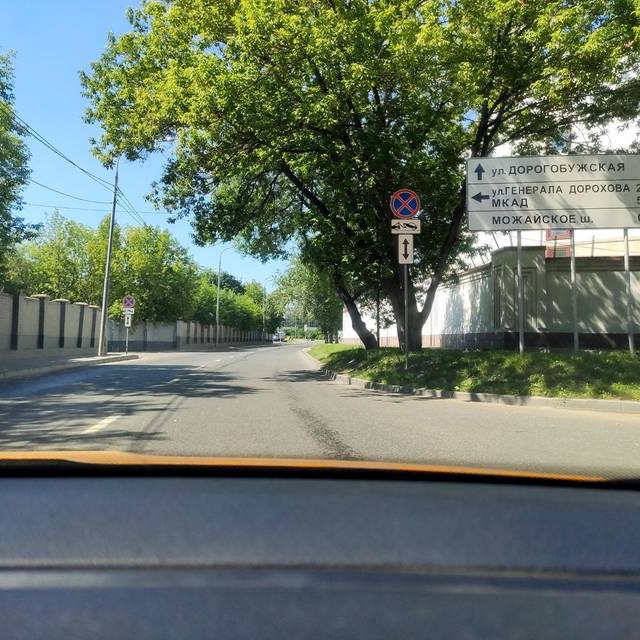
Region: Russia
Coordinates: 55.714, 37.426